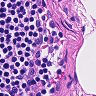
Metastatic tissue present: no